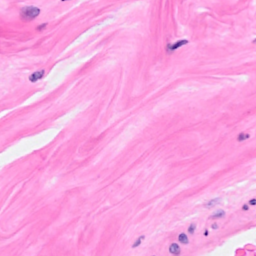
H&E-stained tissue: Breast